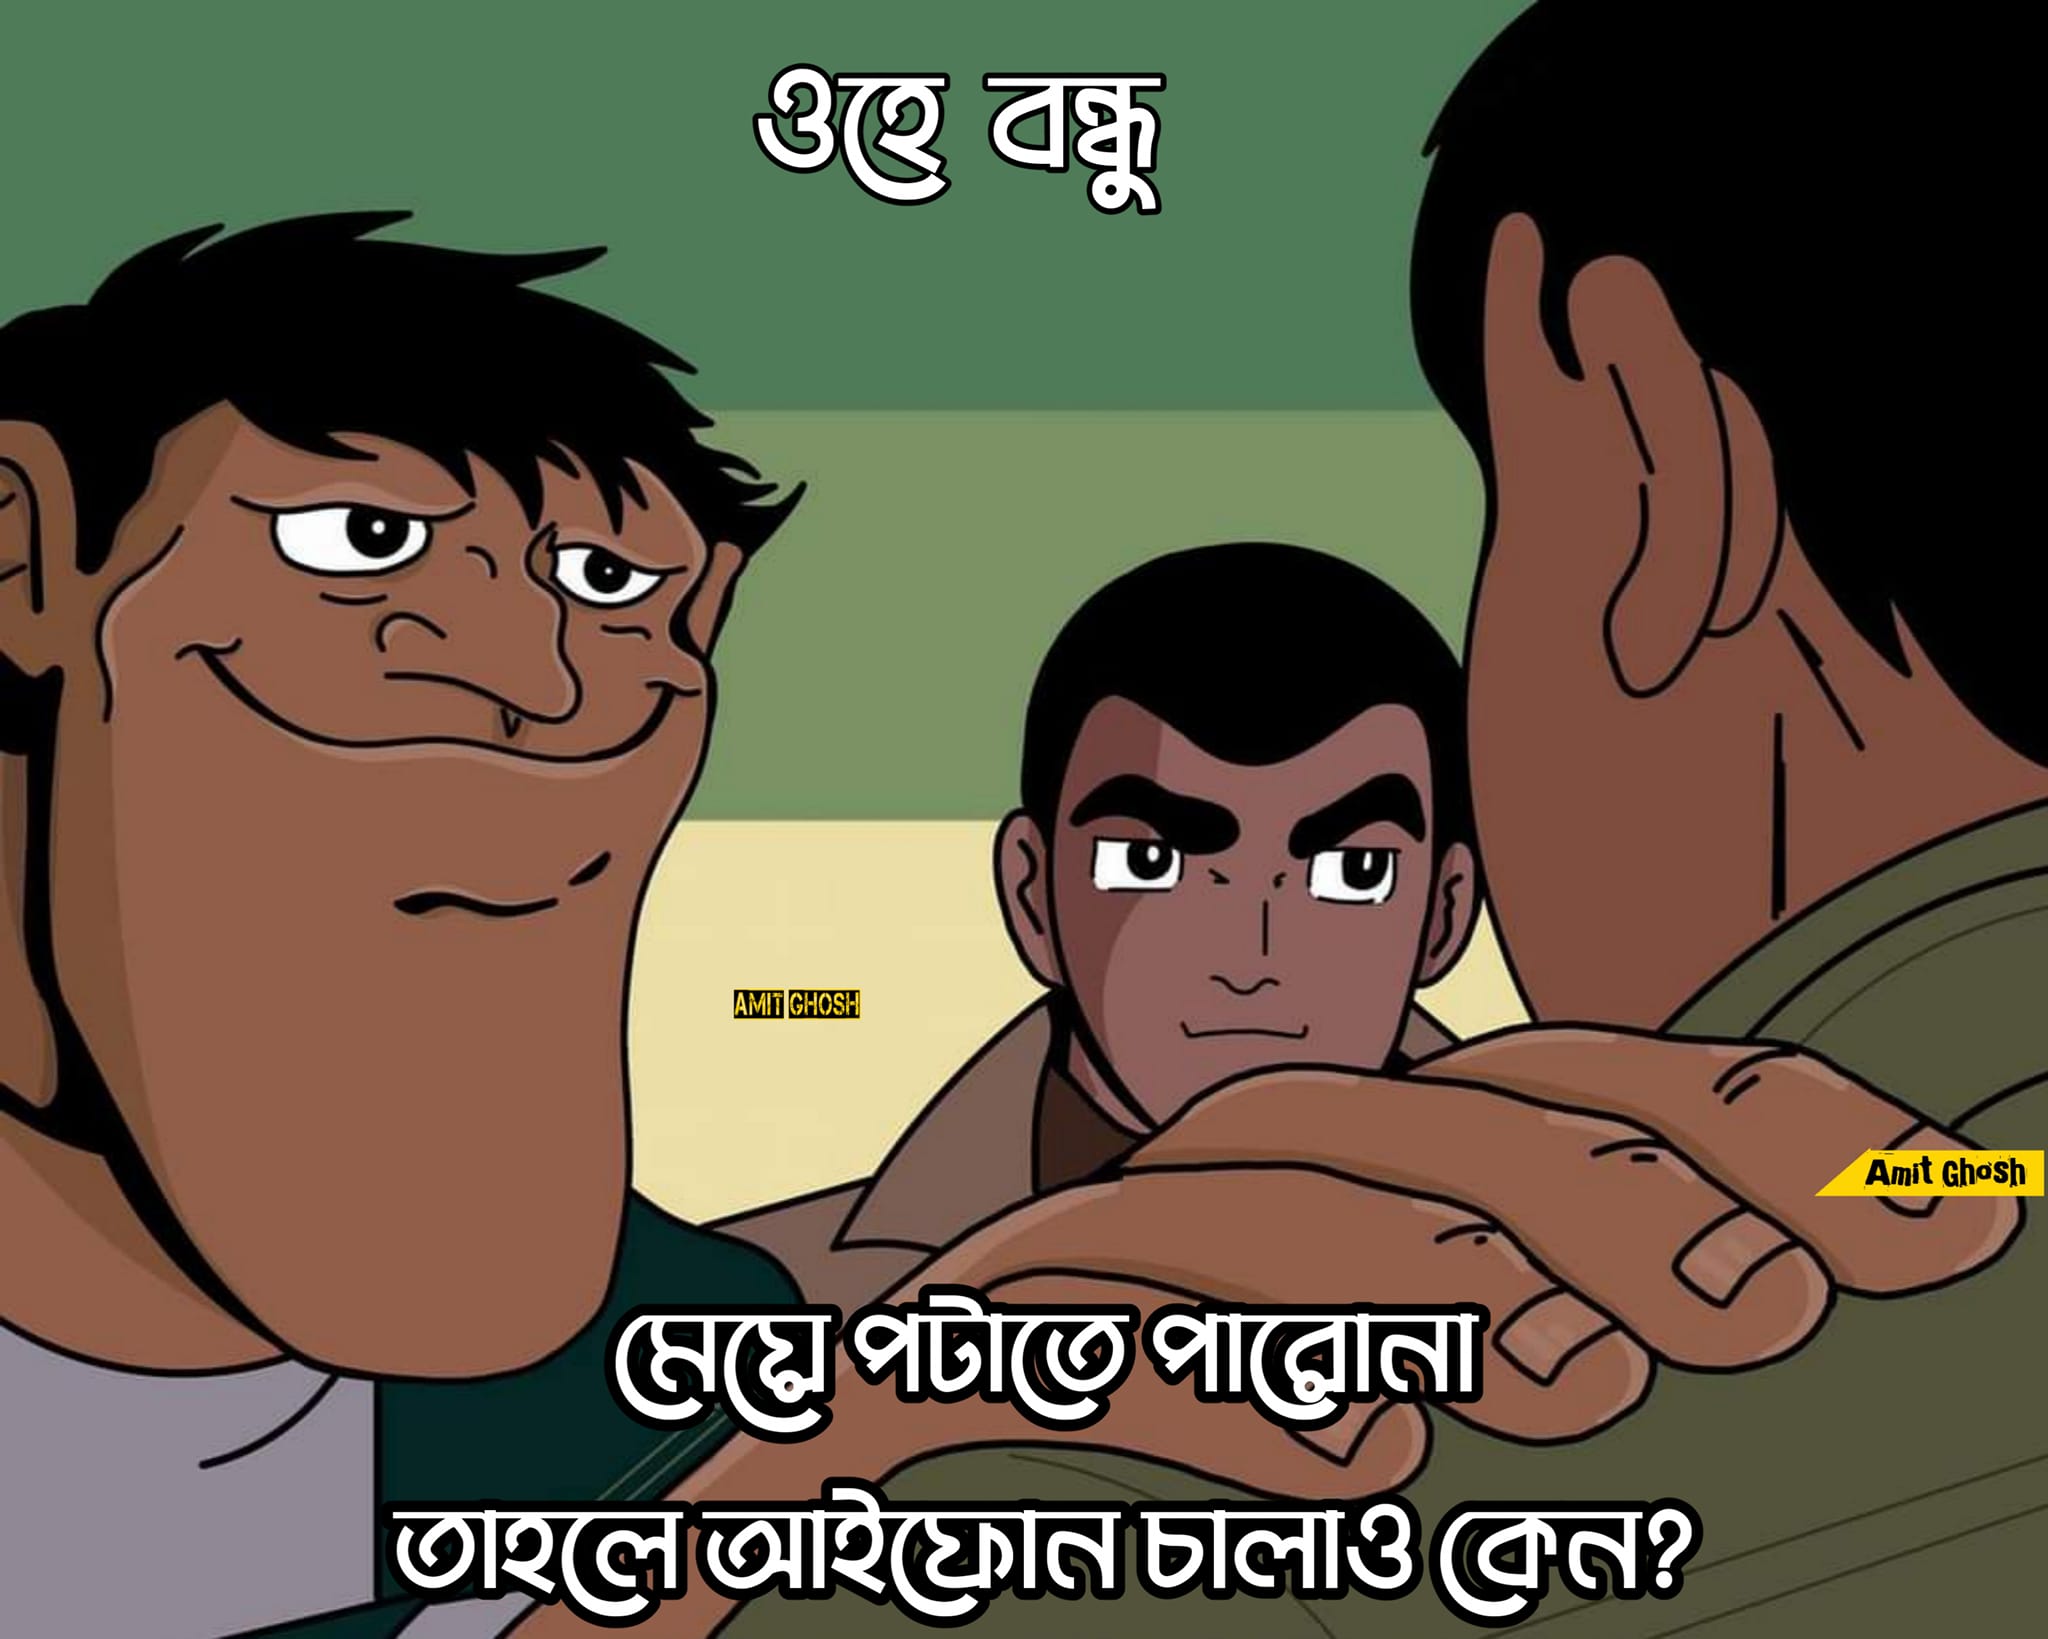
Text: ওহে বন্ধু, মেয়ে পটাতে পারোনা তাহলে আইফোন চালাও কেন?
Label: Non Hate